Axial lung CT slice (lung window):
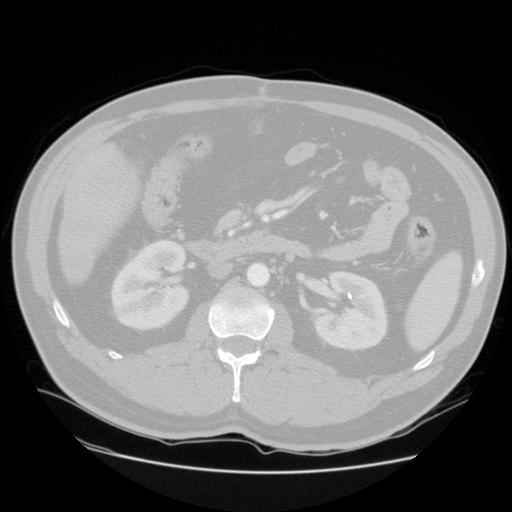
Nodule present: no